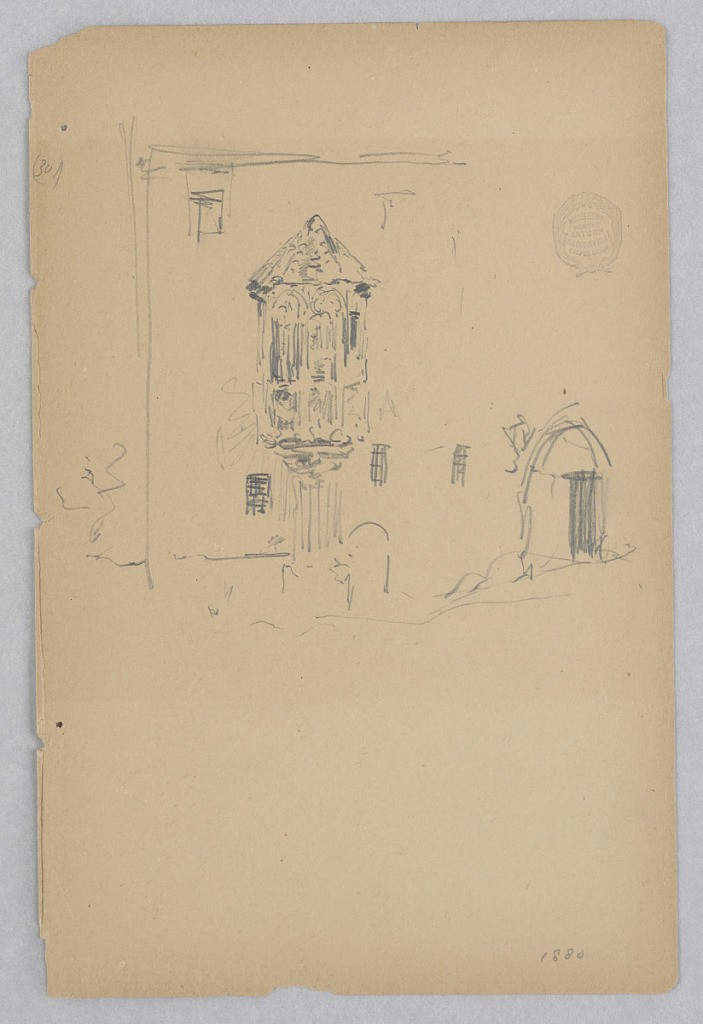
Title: Bay window
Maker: Robert Frederick Blum, American, 1857–1903
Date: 1880
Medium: Graphite on wove paper
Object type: Drawing
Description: Sketch of a building facade with a bay window.